Question: I am using a table to create a semblance of what is depicted below. The content I'm generating isn't known before hand. The blue sections of the columns are cells that are kept together in the table and I am using 'ColumnText' to display the table. For clarification I have outlined a sample cell layout in the top right of the image. The problem I'm running into is that when I use 'setSplitLate(false)' with 'setSplitRows(true)' alongside with using 'keepRowsTogether(int[] rows)' the splitting doesn't work correctly. Most of the top right section should be able to fit into the bottom left but as shown in the image it is all moved to the top of the next column.
1. Is there a way to cause the cell to split as well as keep together with it's header? When I remove the keepRowsTogether(int[] rows) call the cell splitting works as expected.
2. Also, in my situation I only want it to split if there are two lines at the end of the column and two at the beginning of the next. In other words the cell would only split if it contained 4 lines of text. How would I go about doing this?

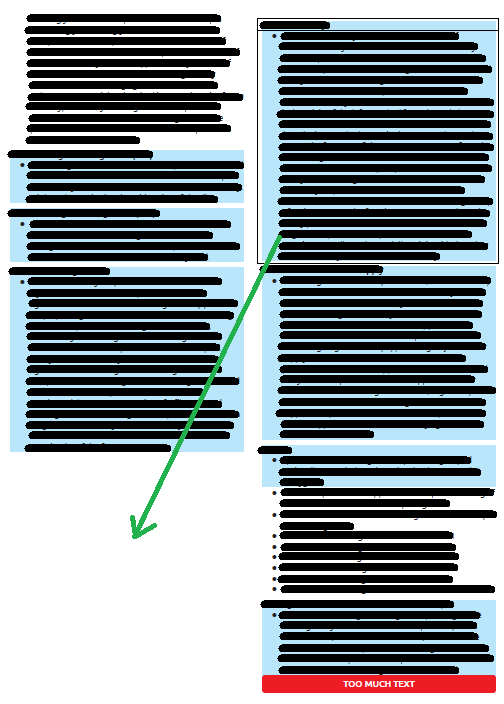
Answer: I modified the top right column as depicted below, blue representing the rows that are kept together.

As depicted, I have a cell for the header as before but I've split up the paragraph into many different cells. The first and last contain cells with two lines of text and the rest contain one line of text. This way I'm guaranteed that the header will stick with at least the first two lines of the bulleted paragraph. If the last two lines, or the last cell, end up not fitting in the column then because the cell contains two lines, I'm guaranteed that at least two lines will be carried over to the next column, if not more, depending on how many of the middle lines carry over as well.